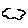
Label: cloud